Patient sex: M
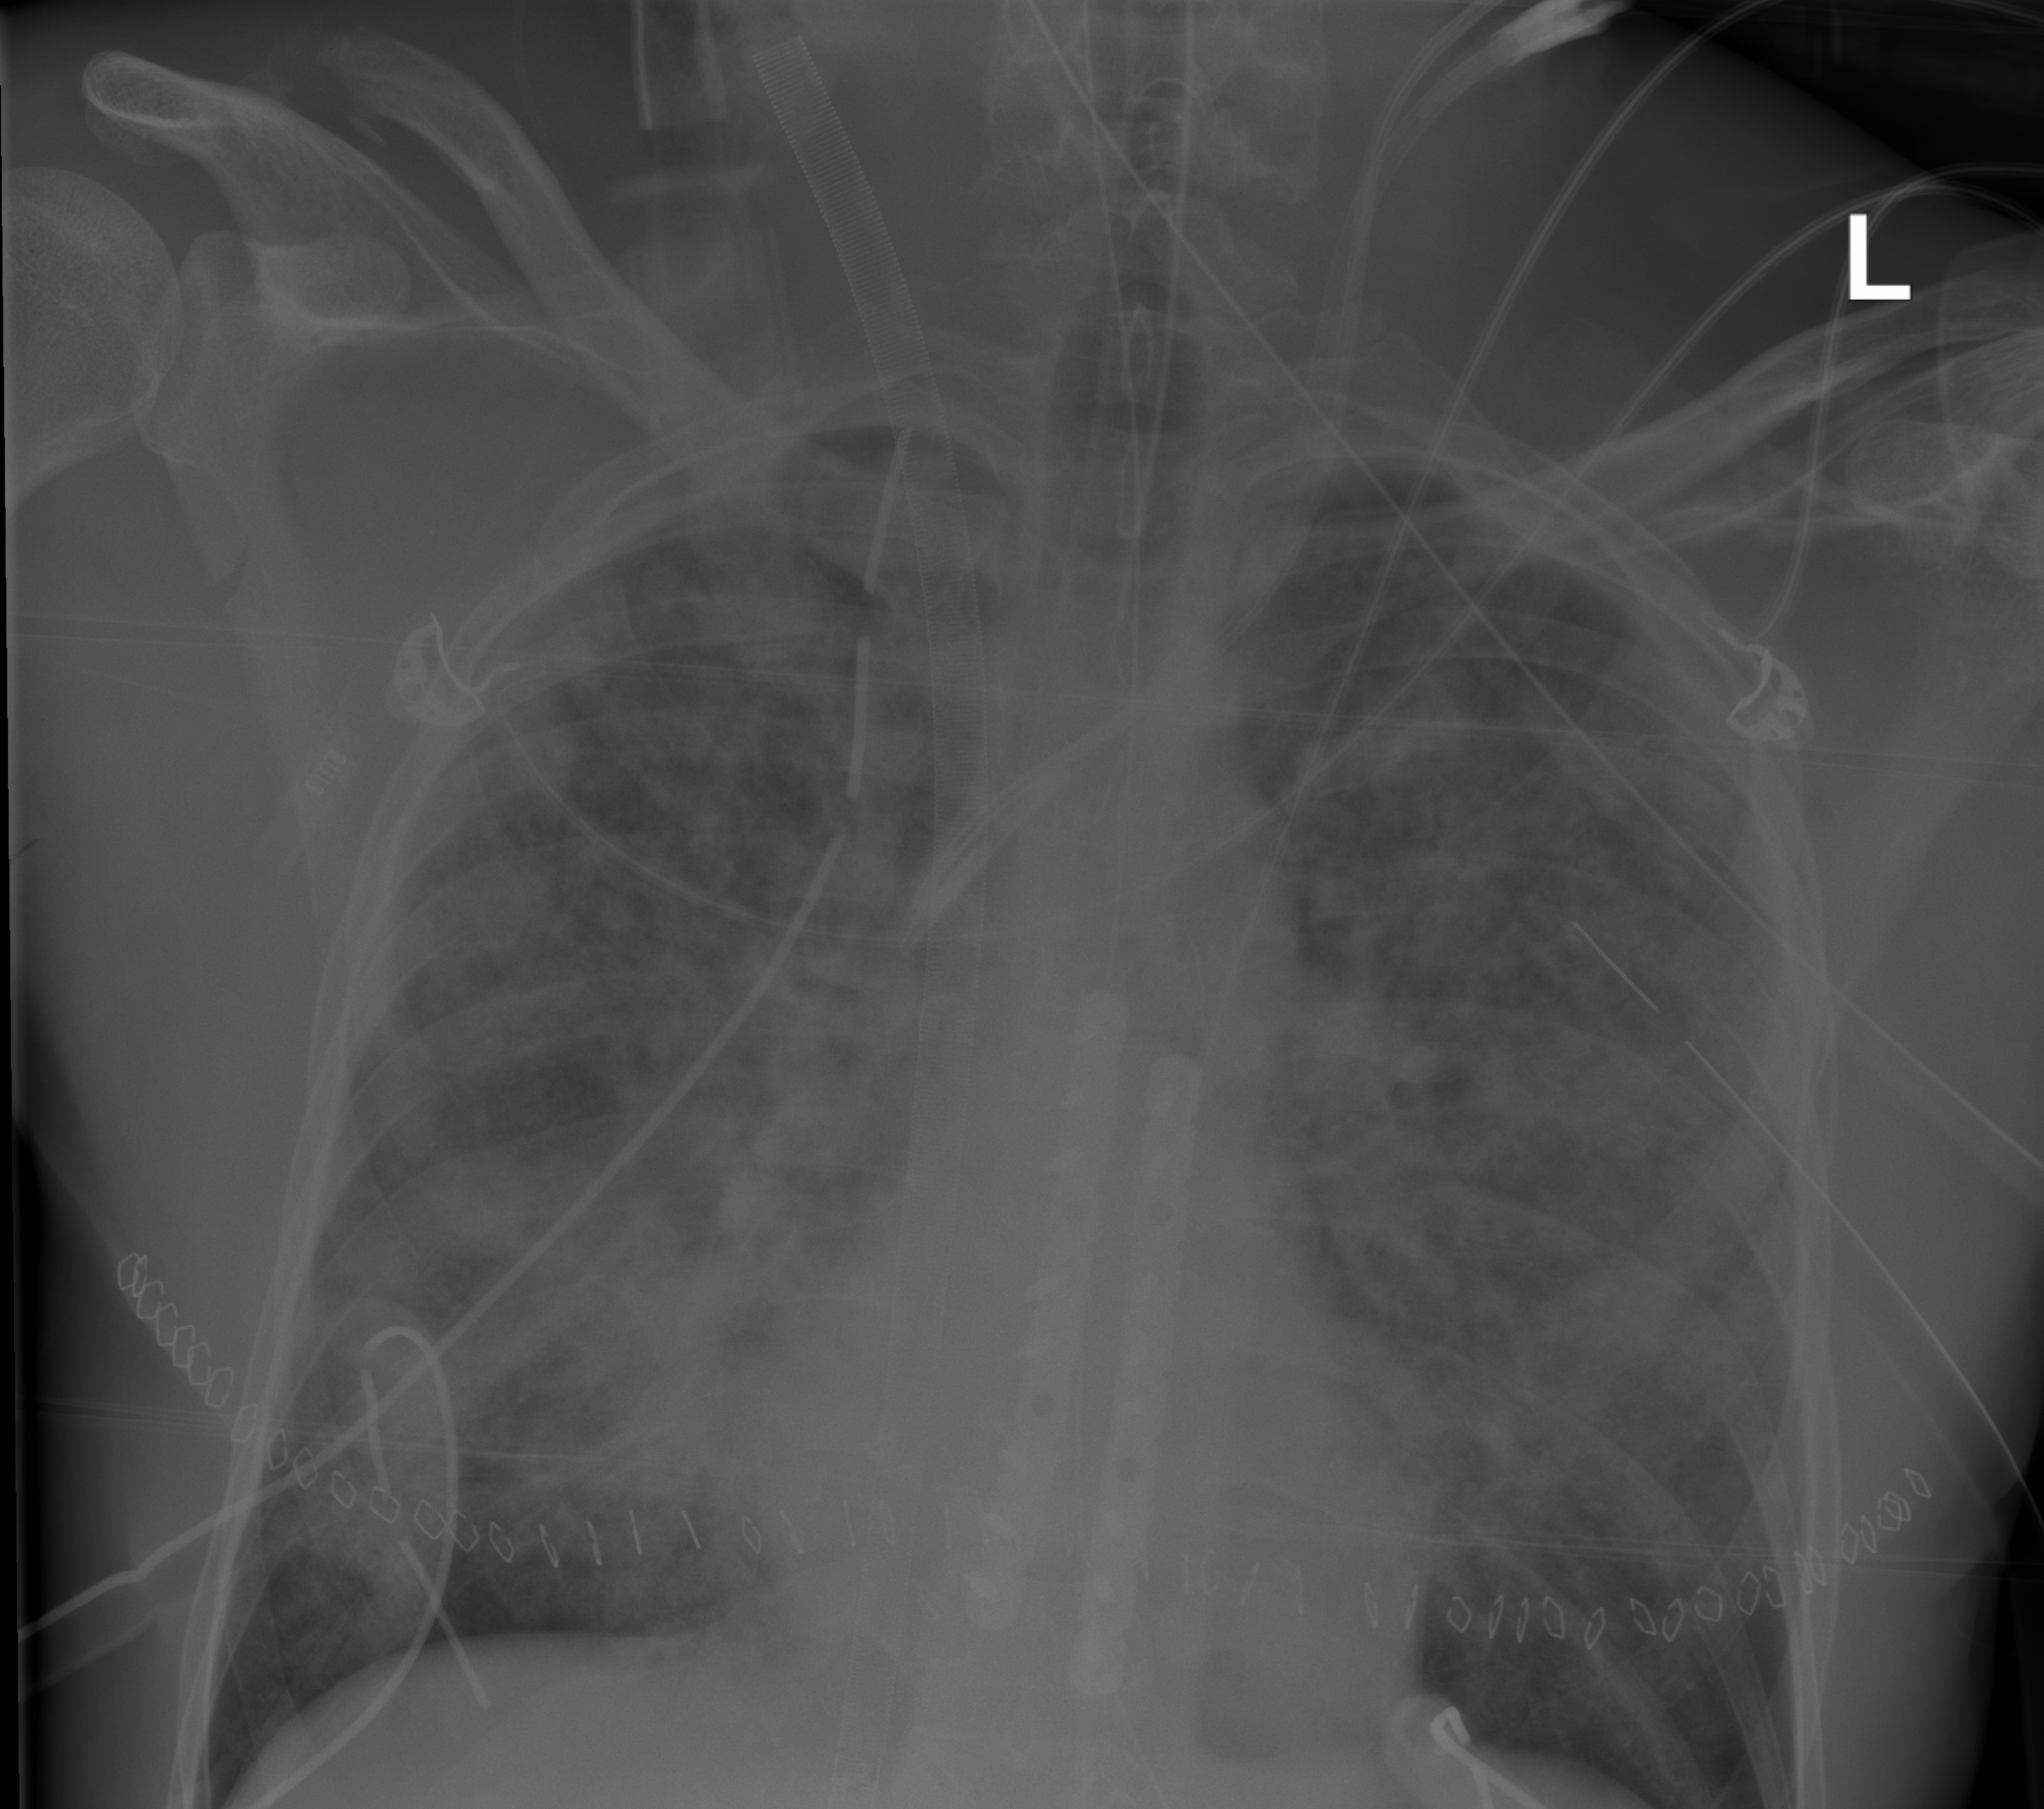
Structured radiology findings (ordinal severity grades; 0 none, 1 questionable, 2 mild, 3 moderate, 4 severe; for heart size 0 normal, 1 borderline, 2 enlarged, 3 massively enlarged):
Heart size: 0
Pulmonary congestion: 2
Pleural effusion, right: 0
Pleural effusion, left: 0
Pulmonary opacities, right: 3
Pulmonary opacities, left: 3
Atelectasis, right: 3
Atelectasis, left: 3